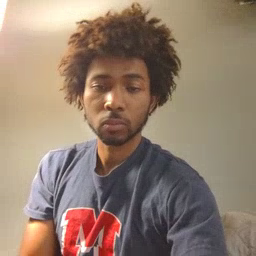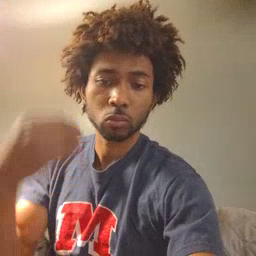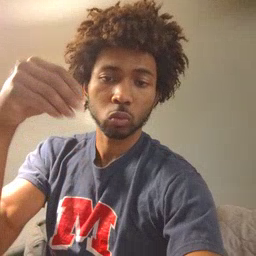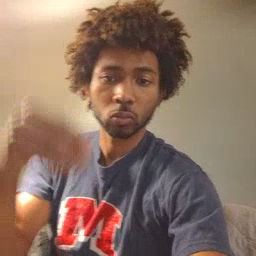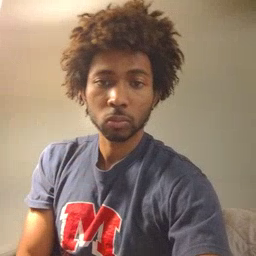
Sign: store